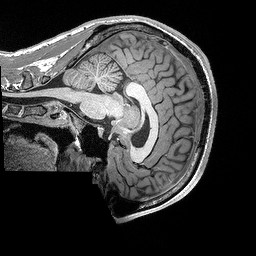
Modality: T1w
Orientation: sagittal
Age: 24
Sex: male
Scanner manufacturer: siemens
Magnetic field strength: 3 T
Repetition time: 2.3 s
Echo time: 0.00298 s